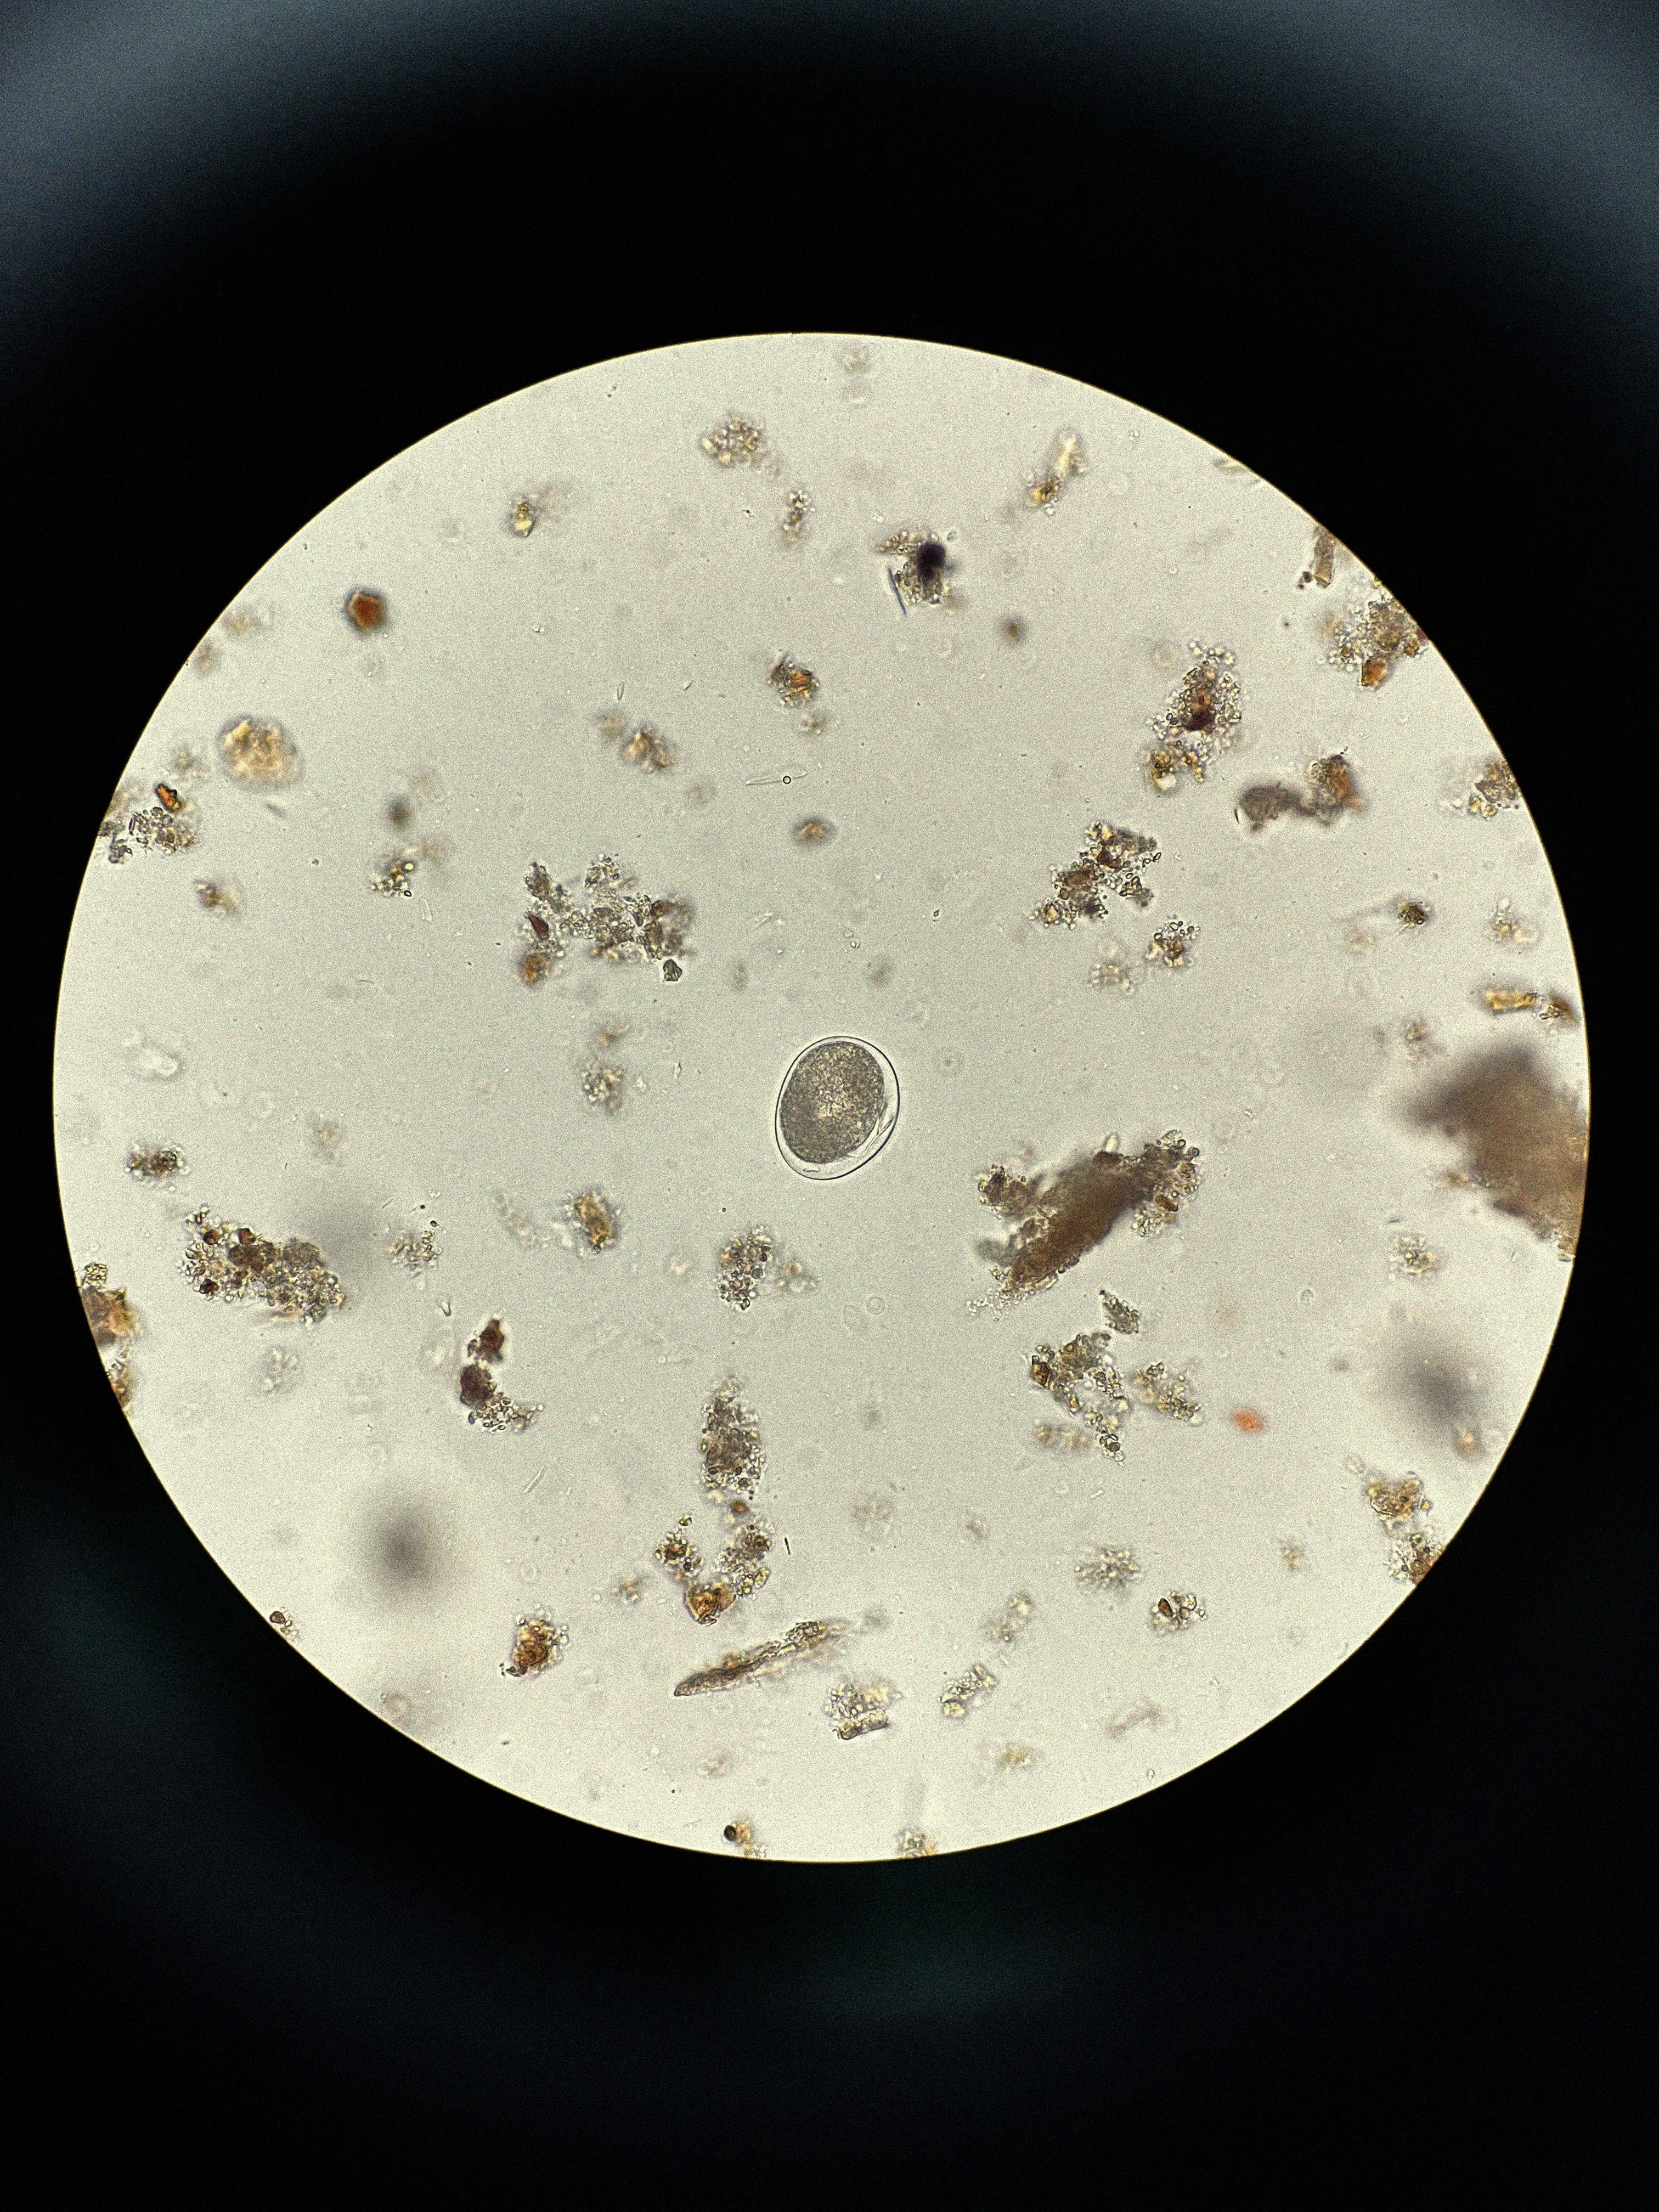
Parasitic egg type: Hookworm egg